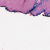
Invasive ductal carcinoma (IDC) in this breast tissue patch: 0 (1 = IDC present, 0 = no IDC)